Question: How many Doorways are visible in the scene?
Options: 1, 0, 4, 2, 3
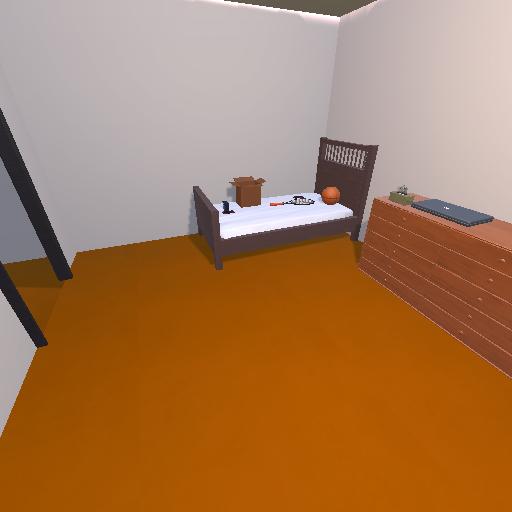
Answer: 1